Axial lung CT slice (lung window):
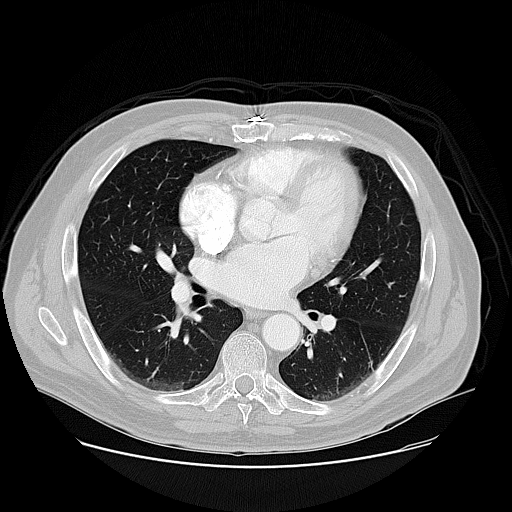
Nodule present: no